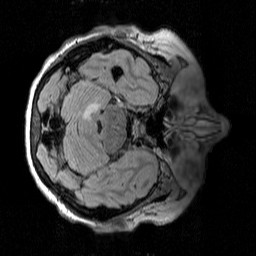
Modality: T2w
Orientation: axial
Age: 67
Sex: female
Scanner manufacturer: siemens
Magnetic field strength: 3 T
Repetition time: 5 s
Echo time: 0.386 s